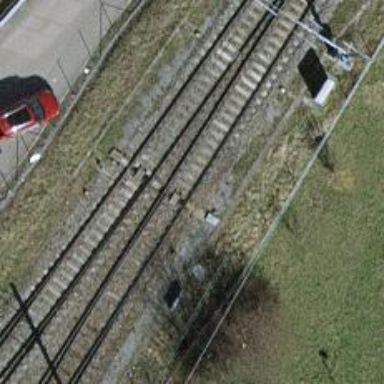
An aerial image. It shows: Railway switch.